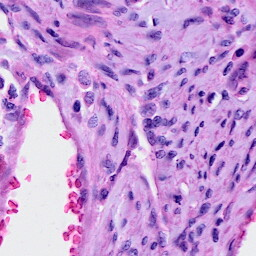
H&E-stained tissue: Cervix